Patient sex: M
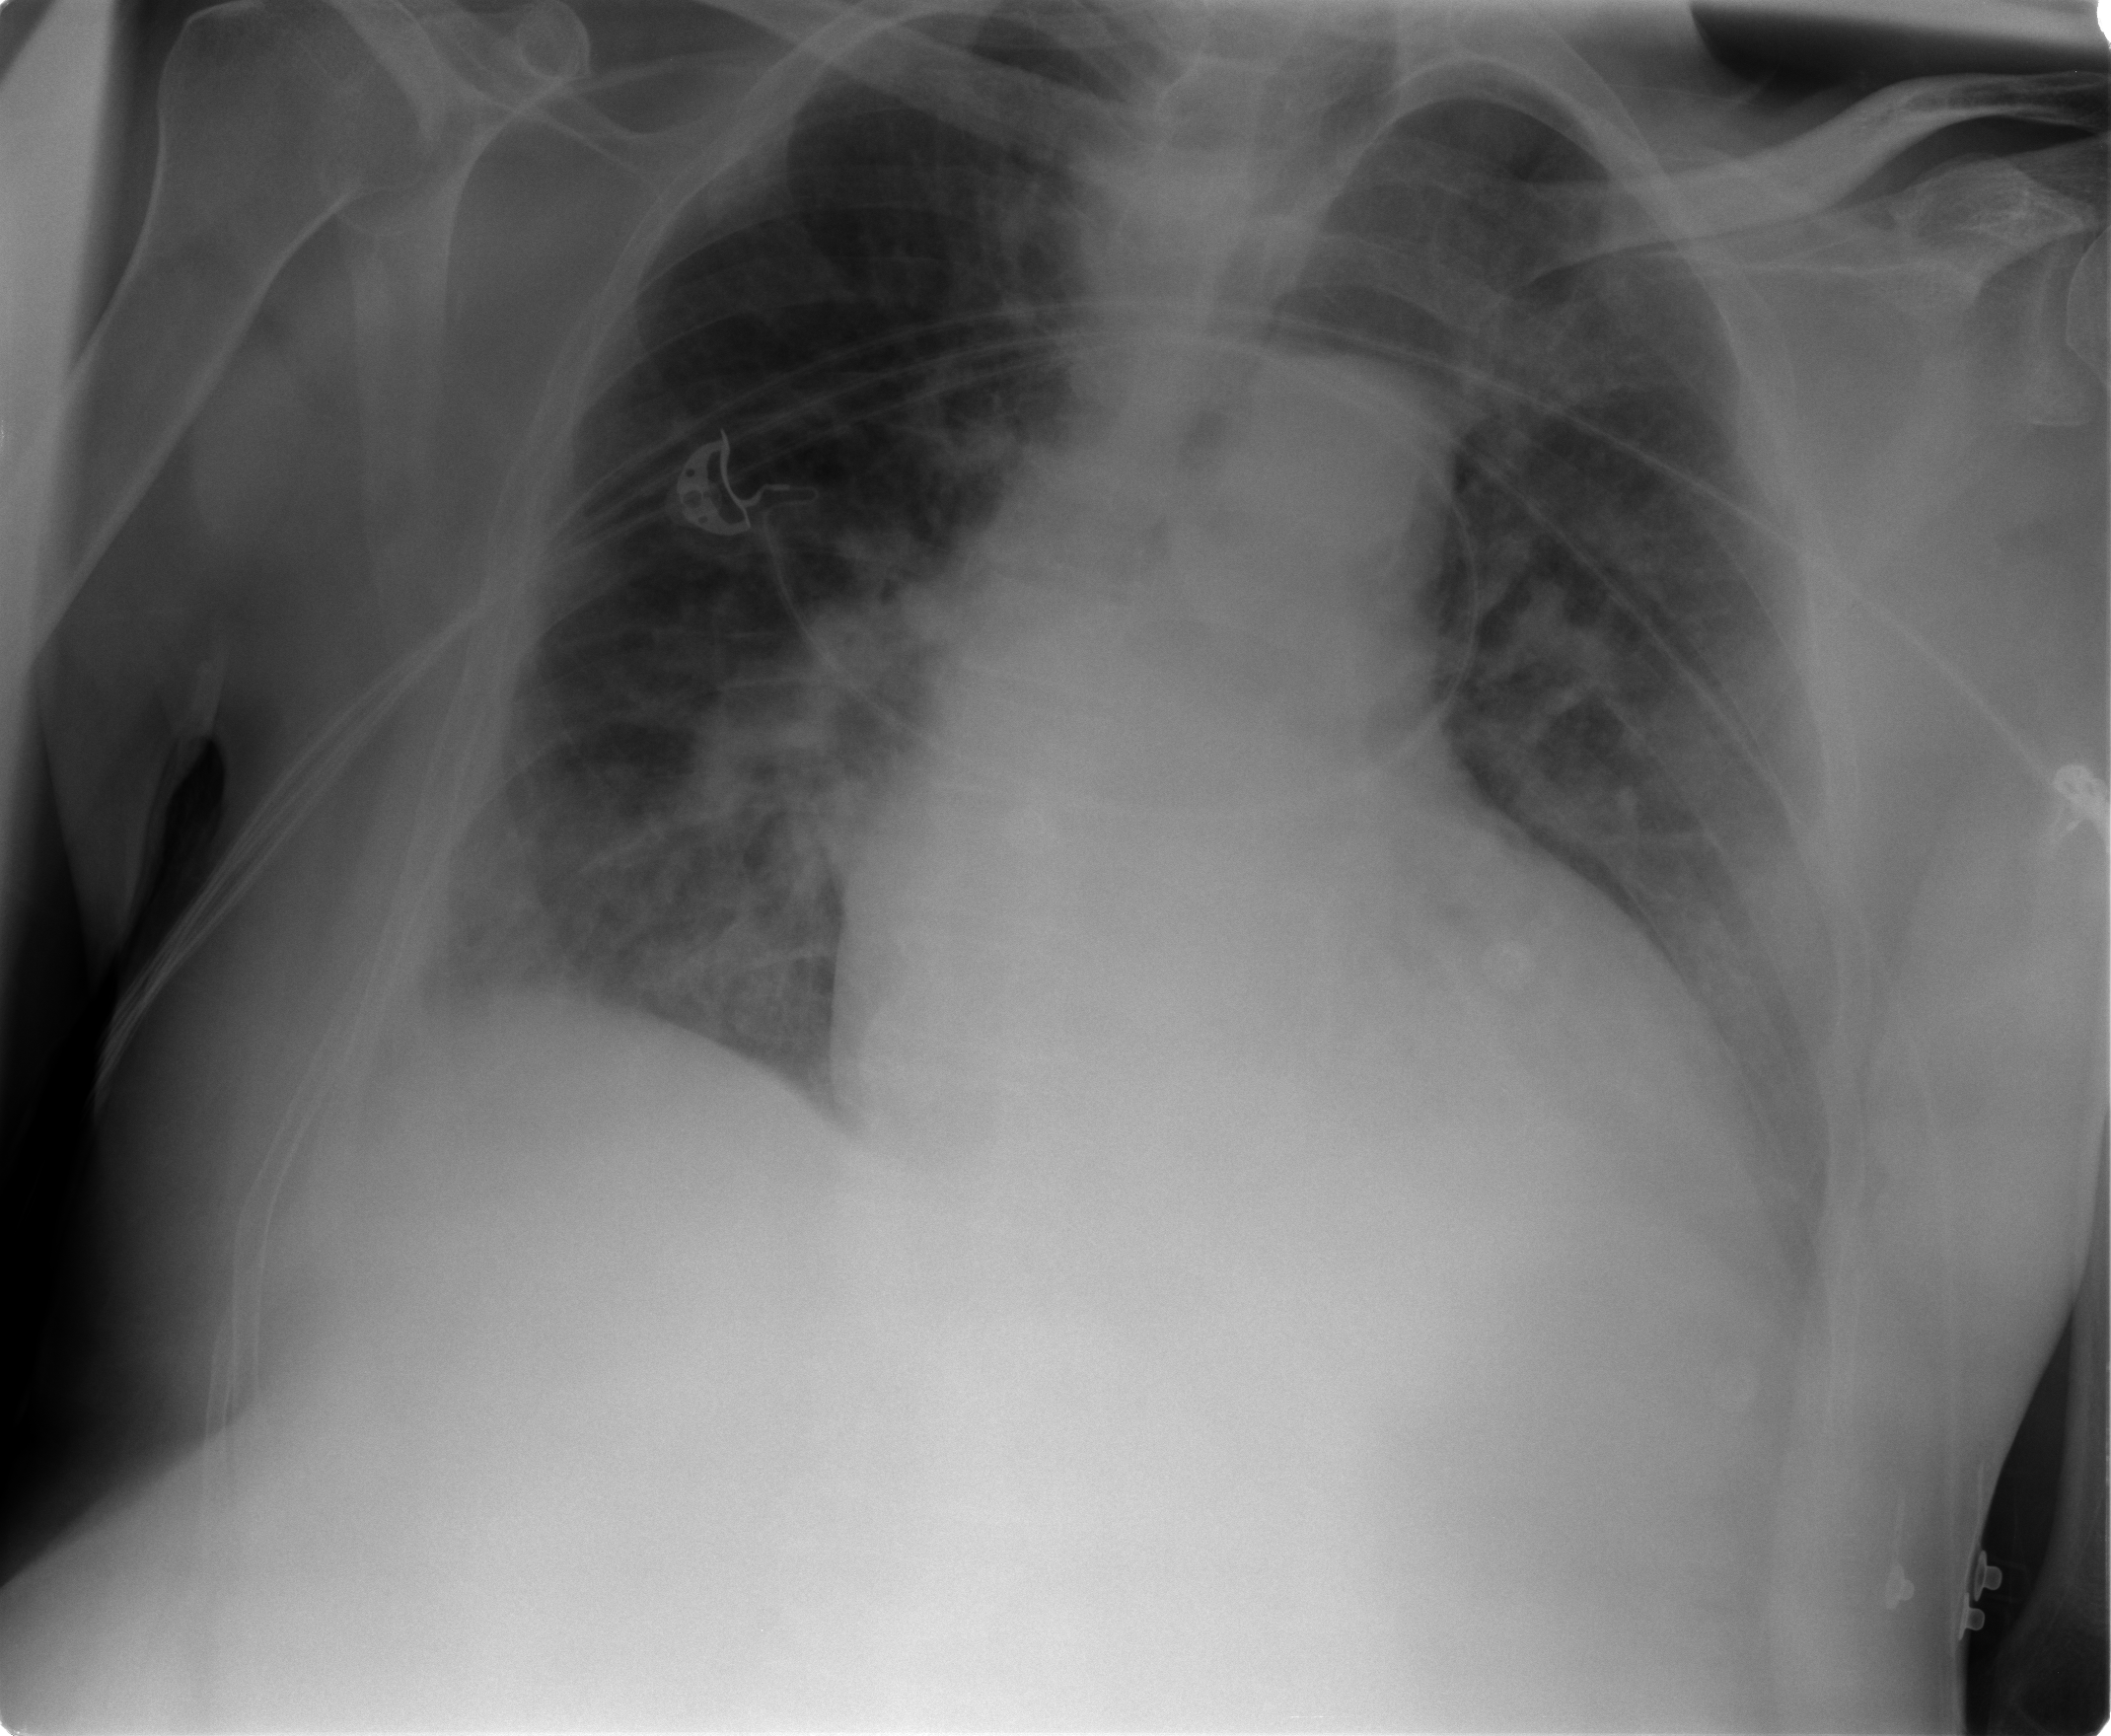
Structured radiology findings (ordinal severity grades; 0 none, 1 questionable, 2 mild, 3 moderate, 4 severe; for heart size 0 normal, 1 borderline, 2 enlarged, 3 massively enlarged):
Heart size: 2
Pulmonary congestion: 2
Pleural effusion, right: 1
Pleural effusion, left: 1
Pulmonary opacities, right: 2
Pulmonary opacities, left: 1
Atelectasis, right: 2
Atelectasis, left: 2